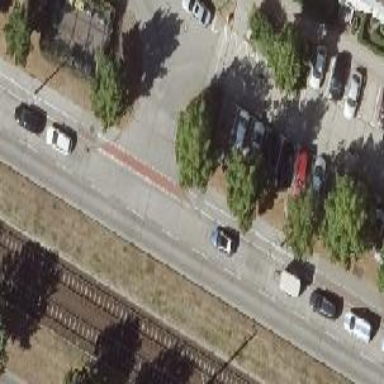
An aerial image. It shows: Concrete service road.